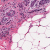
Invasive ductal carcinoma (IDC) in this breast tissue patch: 0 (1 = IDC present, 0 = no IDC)